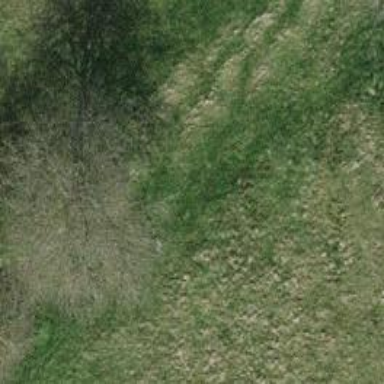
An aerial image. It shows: Single tag "natural: tree."